Question: I'm trying to plot the following piecewise function in MATLAB:
'''
x=linspace(0,1,100);
e=1;
n=9;
N(e,:) = (n*x-e+1).*(x>(e-1)/n).*(x<e/n) + (-n*x+e+1).*(x>e/n).*(x<(e+1)/n);
plot(x,N(e,:));
'''
And the result is this:

instead of an isosceles triangle as it should be. Does anybody know how to fix this or have any alternative?
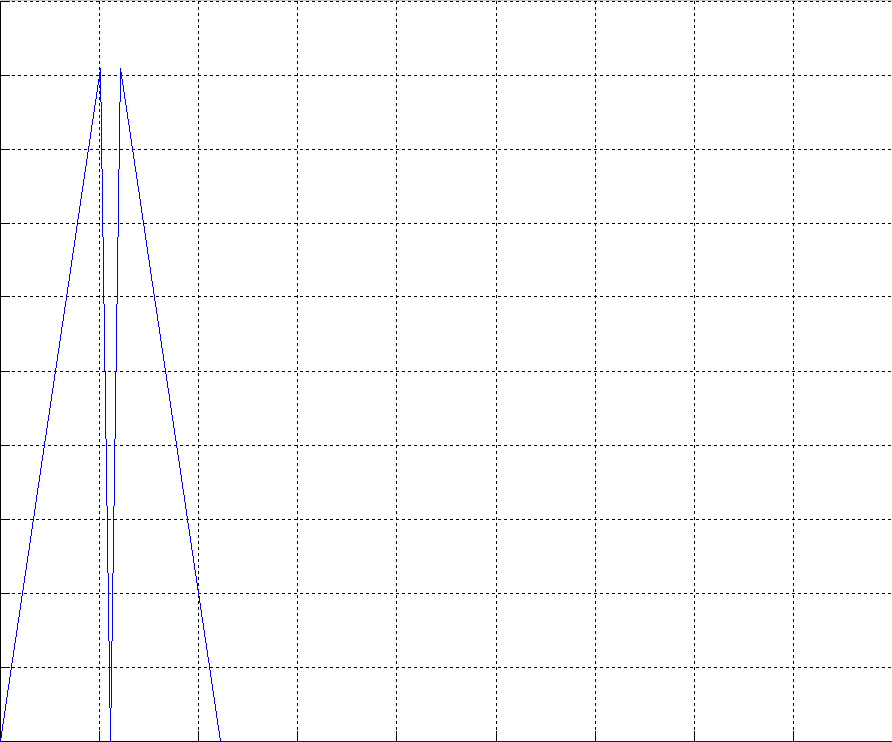
Answer: I assume you want your function to actually have value of 1 at 'x=0.11' instead of value of 0. For this, you can simply replace '(x<e/n)' with '(x<=e/n)'.